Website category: university
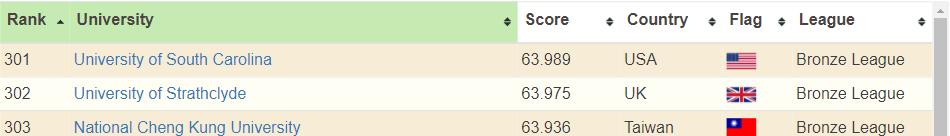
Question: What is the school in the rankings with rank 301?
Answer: University of South Carolina

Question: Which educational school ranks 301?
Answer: University of South Carolina

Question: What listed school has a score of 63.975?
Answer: University of Strathclyde

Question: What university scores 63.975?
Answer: University of Strathclyde

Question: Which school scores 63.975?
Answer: University of Strathclyde

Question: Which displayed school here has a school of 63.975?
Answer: University of Strathclyde

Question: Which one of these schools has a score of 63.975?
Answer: University of Strathclyde

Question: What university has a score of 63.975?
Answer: University of Strathclyde

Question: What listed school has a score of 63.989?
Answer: University of South Carolina

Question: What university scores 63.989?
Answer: University of South Carolina

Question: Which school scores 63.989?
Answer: University of South Carolina

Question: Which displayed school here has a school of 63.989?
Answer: University of South Carolina

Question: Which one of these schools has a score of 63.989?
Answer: University of South Carolina

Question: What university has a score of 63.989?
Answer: University of South Carolina

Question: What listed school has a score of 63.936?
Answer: National Cheng Kung University

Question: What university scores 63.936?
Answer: National Cheng Kung University

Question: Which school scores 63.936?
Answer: National Cheng Kung University

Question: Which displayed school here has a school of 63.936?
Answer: National Cheng Kung University

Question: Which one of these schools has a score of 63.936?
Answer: National Cheng Kung University

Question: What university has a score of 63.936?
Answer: National Cheng Kung University

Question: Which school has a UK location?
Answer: University of Strathclyde

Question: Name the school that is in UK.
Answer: University of Strathclyde

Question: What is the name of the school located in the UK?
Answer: University of Strathclyde

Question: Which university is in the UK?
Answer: University of Strathclyde

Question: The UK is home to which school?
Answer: University of Strathclyde

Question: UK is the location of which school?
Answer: University of Strathclyde

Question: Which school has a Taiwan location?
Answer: National Cheng Kung University

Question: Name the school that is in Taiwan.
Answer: National Cheng Kung University

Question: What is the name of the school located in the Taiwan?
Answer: National Cheng Kung University

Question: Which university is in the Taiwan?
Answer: National Cheng Kung University

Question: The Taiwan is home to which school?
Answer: National Cheng Kung University

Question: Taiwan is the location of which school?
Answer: National Cheng Kung University

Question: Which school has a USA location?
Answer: University of South Carolina

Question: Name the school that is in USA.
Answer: University of South Carolina

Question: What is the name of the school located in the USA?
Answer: University of South Carolina

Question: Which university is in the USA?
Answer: University of South Carolina

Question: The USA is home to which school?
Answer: University of South Carolina

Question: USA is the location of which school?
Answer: University of South Carolina